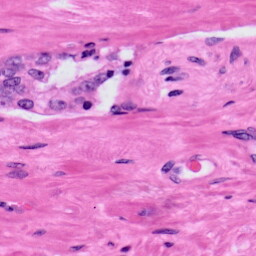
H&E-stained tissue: Prostate